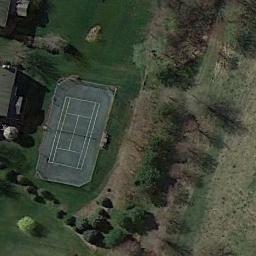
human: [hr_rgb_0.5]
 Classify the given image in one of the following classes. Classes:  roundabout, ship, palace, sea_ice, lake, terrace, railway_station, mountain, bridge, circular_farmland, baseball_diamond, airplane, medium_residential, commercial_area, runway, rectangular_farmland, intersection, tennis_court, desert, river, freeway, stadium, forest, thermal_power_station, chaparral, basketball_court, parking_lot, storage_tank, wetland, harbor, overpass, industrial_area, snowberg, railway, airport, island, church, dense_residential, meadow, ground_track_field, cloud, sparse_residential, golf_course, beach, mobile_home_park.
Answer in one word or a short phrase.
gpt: tennis_court